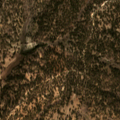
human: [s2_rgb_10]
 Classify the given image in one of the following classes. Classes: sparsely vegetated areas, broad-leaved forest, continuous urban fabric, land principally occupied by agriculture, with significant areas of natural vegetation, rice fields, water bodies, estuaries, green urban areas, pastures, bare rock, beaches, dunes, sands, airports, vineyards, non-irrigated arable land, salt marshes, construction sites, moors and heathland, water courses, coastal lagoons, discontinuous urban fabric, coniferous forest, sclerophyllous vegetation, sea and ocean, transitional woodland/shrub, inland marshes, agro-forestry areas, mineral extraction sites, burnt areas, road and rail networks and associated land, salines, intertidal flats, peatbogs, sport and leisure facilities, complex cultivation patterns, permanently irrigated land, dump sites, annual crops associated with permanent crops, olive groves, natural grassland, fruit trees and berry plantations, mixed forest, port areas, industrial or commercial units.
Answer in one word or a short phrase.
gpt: agro-forestry areas, broad-leaved forest